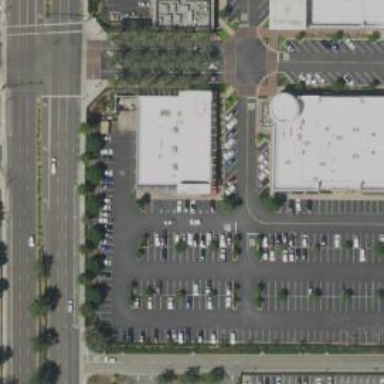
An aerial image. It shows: Parking space.